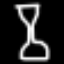
Label: hourglass